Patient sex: F
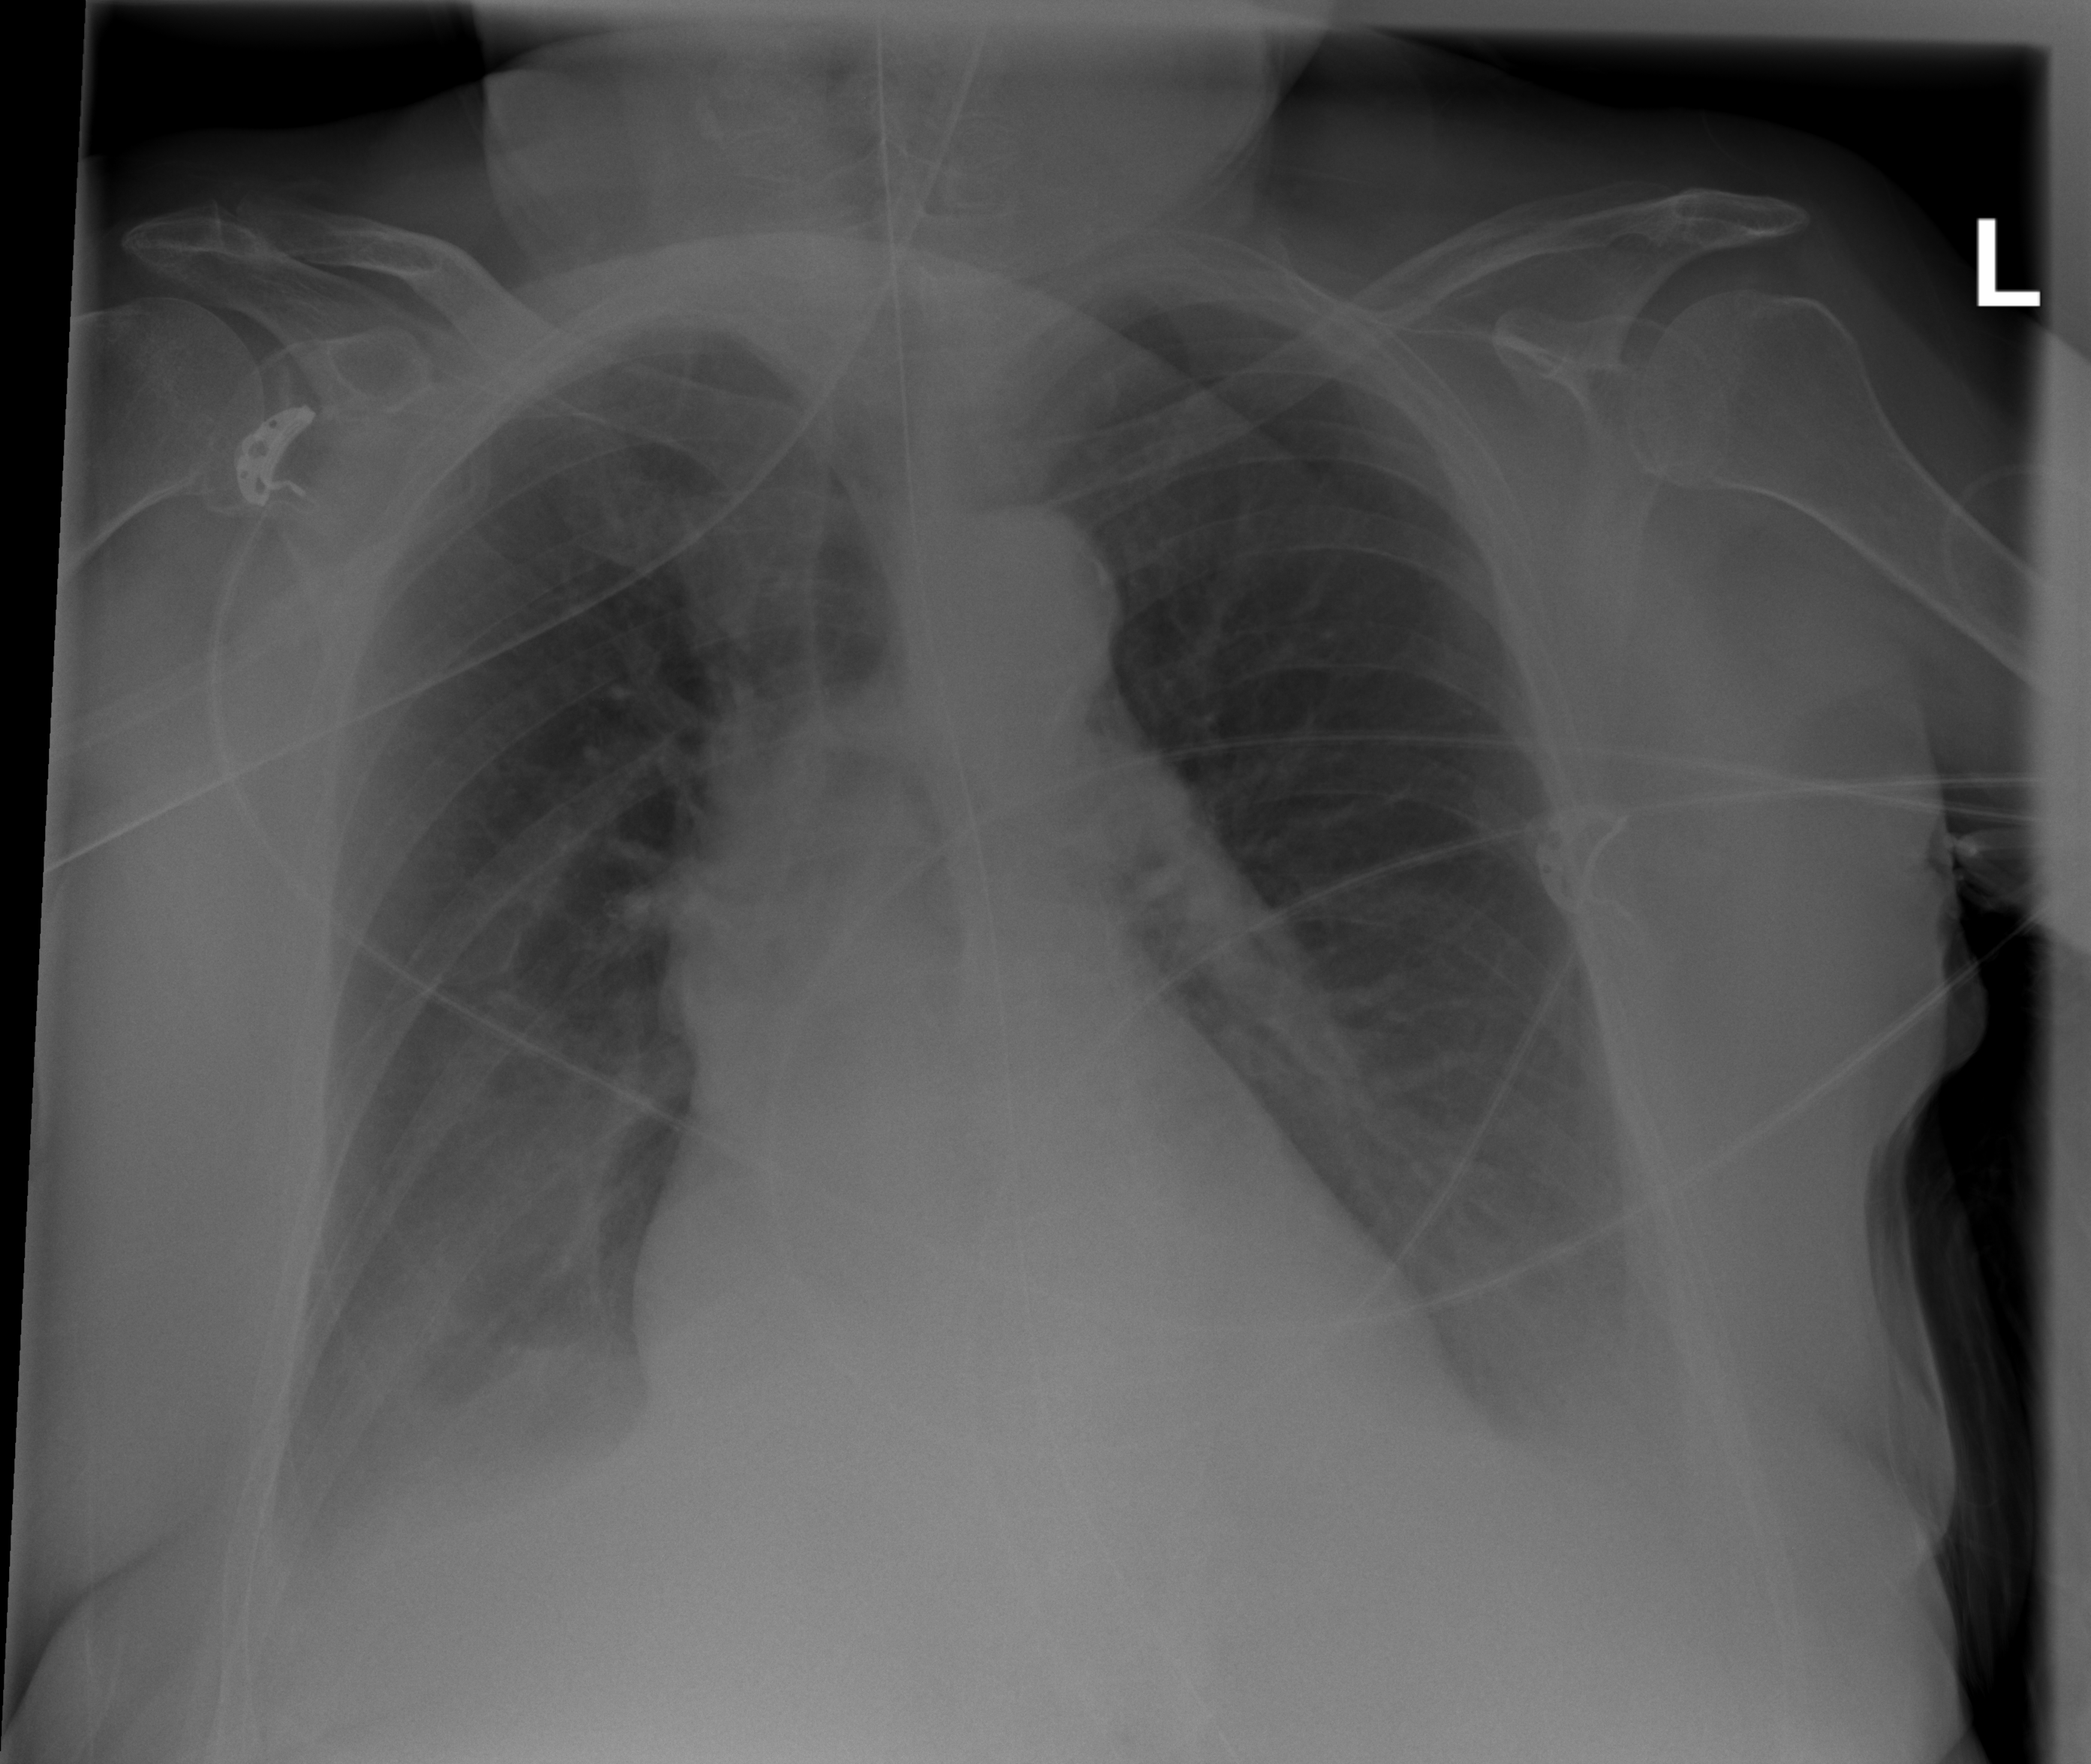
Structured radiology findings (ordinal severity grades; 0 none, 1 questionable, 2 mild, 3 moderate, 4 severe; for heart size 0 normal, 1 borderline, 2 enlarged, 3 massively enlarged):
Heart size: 0
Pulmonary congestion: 1
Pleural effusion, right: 2
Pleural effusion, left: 2
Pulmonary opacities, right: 0
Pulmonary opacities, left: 0
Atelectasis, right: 2
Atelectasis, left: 2